Question: following is my data table pic and i want when i delete a row, data table refreshes. but row deleted from DB but doesnot delete from data table after that.

i try following codes but they could not help me.
'''
<h2>mshhdh Tl`t prsnl</h2>
<h:form id="f2" prependId="false">
<p:dataTable id="pdataTable" var="personel" value="#{personelMB.personelList}" rowKey="#{personelMB.personel_id}"
>
<f:facet name="header">
Tl`t prsnl
</f:facet>
<p:column>
<f:facet name="header">
shmrh prsnly
</f:facet>
<h:outputText value="#{personel.personel_id}" />
<f:facet name="footer">
khdmly
</f:facet>
</p:column>
<p:column headerText="nm">
<h:outputText value="#{personel.pname}" />
</p:column>
<p:column headerText="nm khnwdgy">
<h:outputText value="#{personel.pfamily}" />
</p:column>
<p:column headerText="adrs">
<h:outputText value="#{personel.paddress}" />
</p:column>
<p:column headerText="tlfn">
<h:outputText value="#{personel.pphone}" />
</p:column>
<p:column>
<f:facet name="Hdhf">
<h:outputText value="" />
</f:facet>
<p:commandButton icon="ui-icon-close" title="Hdhf"
actionListener="#{personelMB.deletePersonel(personel.personel_id)}" update="pdataTable"/>
</p:column>
<f:facet name="footer">
t`dd rkhwrd#{fn:length(personelMB.getPersonelList())} mybshd.
</f:facet>
</p:dataTable>
</h:form>
'''
2.second try:
'''
<p:commandButton icon="ui-icon-close" title="Hdhf"
actionListener="#{personelMB.deletePersonel(personel.personel_id)}" reRender="pdataTable"/>
</p:column>
'''
3.third try:
personelBean.java
'''
public void deletePersonel(int personel_id){
Personel personel=(Personel)personelservice.getPersonelId(personel_id);
getPersonelservice().deletePersonel(personel);
}
public String deleteAction(Personel personel) {
personelList.remove(personel);
return null;
}
'''
xhtml file
'''
<p:commandButton icon="ui-icon-close" title="Hdhf"
actionListener="#{personelMB.deletePersonel(personel.personel_id)}" action="#{personelMB.deleteAction(personel)}"/>
</p:column>
'''
please help me.
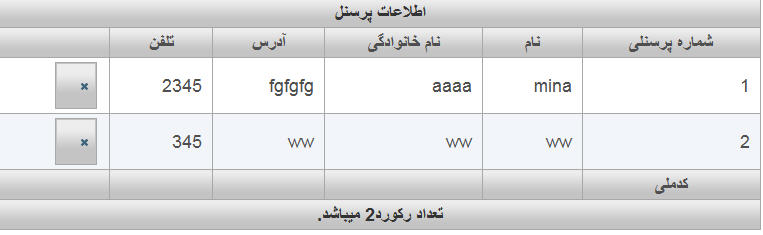
Answer: Instead of ajax to be false made it true.
'''
actionListener="#{personelMB.deletePersonel(personel.personel_id)}" update="@form" ajax="true"/>
'''